Current action and preconditions to check: trajectory_clear

Your task: For each precondition in the list above, predict whether it will hold at this action.

Consider the current scene as observed from the mobile robot's camera, and analyze the predicted future states of all dynamic agents (e.g., people, animals, vehicles, or any moving entities) within the NEXT SECOND.

IMPORTANT: Only answer "very likely" if you are absolutely certain—based on strong, clear evidence—that a dynamic agent will violate the precondition in the predicted future state. Do NOT answer "very likely" for unlikely, ambiguous, or low-probability risks.

Ask yourself for each precondition: Is there a high probability, with clear and convincing evidence, that the predicted future states of any dynamic agent will interfere with the predicted future state of the currently executing action within the NEXT SECOND, causing that precondition to fail?

Assess the risk level based on these predictions. Use "likely" or "very likely" if motions create a clear risk of interference.

Use "neutral" or "improbable" if agents are nearby but their predicted paths are clearly diverging or non-conflicting.

Failure Risk Categories: "very improbable", "improbable", "neutral", "likely", "very likely"

Answer Format: Output ONLY the probability_of_failure value from these categories: "very improbable", "improbable", "neutral", "likely", "very likely"

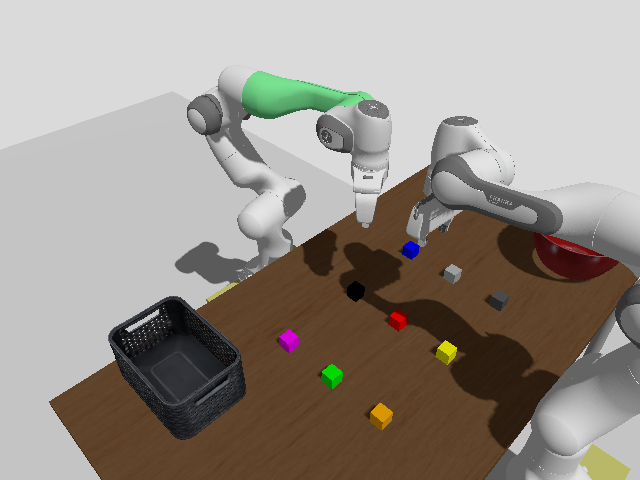

Answer: very likely